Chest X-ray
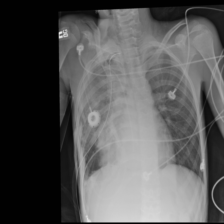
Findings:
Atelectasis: negative
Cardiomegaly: negative
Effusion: negative
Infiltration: negative
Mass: negative
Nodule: negative
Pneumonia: negative
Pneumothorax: negative
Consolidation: negative
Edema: negative
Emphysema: negative
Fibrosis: negative
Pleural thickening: negative
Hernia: negative